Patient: sex M, age 57
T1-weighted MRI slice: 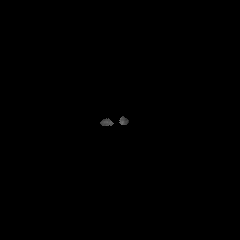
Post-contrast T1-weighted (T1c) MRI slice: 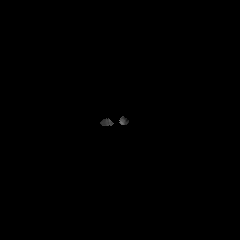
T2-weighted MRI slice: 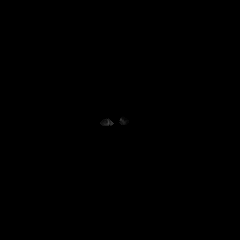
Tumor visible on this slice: no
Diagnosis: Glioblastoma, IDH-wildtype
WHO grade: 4